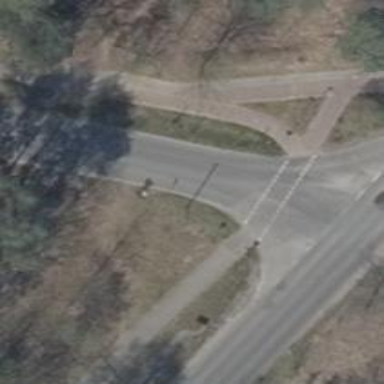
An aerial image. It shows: Road with "give way" sign.